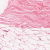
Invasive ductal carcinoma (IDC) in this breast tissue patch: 0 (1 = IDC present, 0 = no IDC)